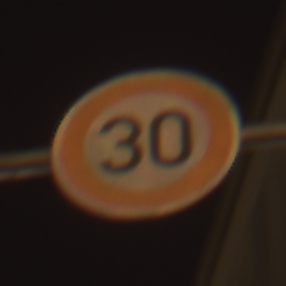
Verkehrszeichen: Geschwindigkeit30
Umgebung: Outdoor, Urban
Tageszeit: Night
Wetter: Clear
Licht: Artificial
Jahreszeit: NotSpecified
Kontrast: HighContrast